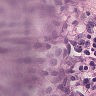
Metastatic tissue present: yes